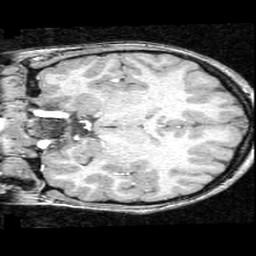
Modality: T1w
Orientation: coronal
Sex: female
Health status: ill
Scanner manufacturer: ge
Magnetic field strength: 1.5 T
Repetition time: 21 s
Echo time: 0.008 s